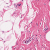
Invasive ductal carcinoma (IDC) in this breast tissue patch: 0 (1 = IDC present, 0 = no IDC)